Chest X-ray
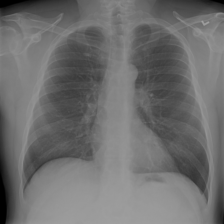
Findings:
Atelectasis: negative
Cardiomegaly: negative
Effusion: negative
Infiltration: negative
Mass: negative
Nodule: negative
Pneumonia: negative
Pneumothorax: negative
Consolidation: negative
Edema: negative
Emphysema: negative
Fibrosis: negative
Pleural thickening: negative
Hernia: negative